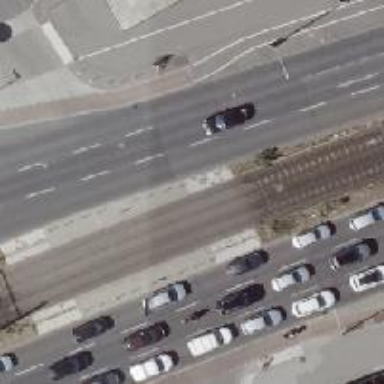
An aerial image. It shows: Traffic island located on footway.